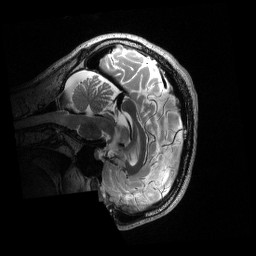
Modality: T2w
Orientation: sagittal
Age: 39
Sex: male
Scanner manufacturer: siemens
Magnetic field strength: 3 T
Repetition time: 3.2 s
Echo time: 0.563 s